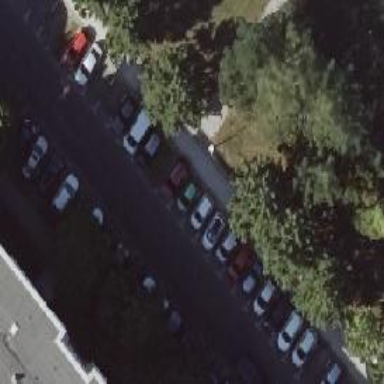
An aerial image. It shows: Street side parking available for residential area.